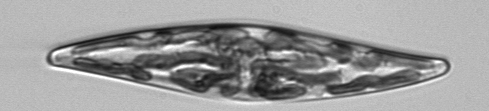
Label: Pleurosigma